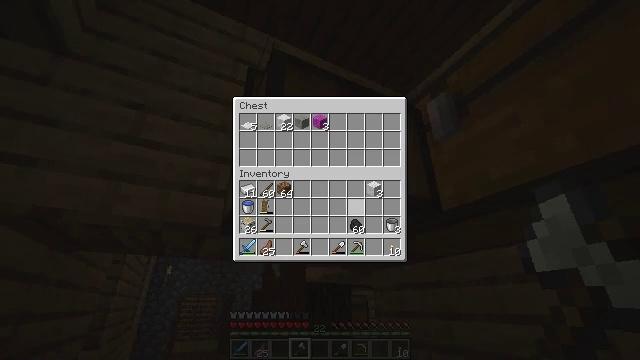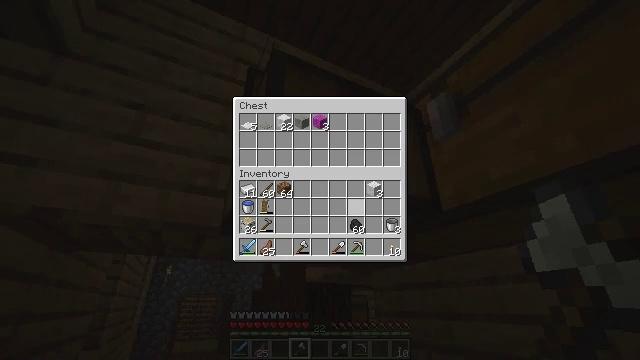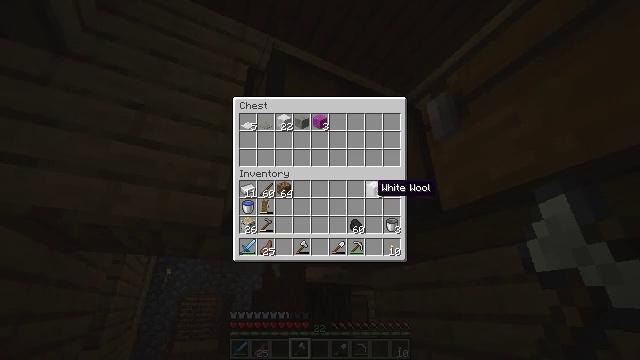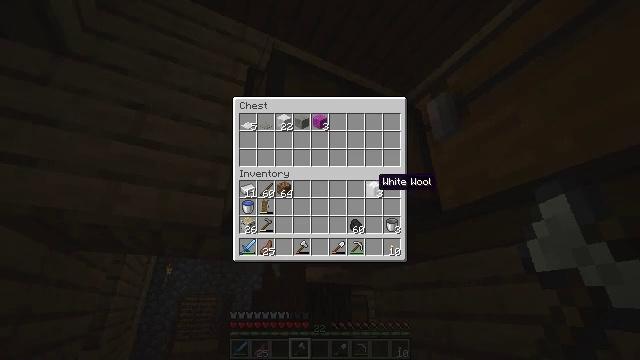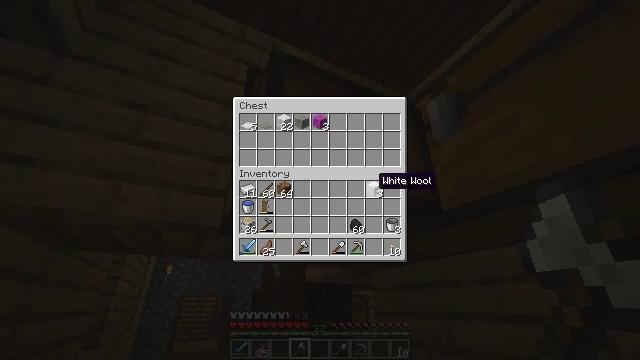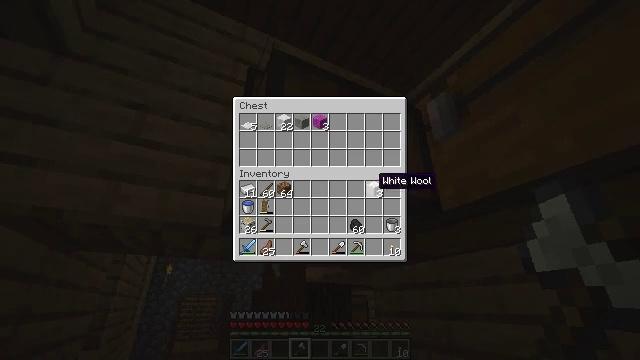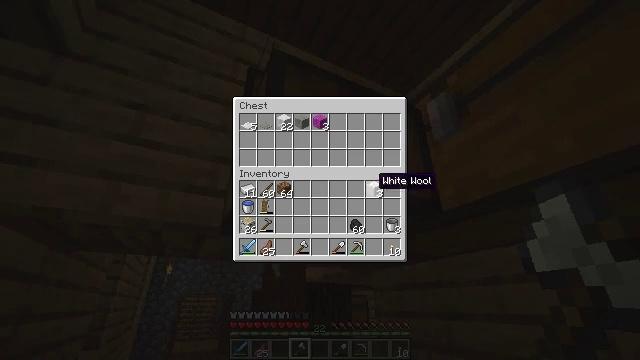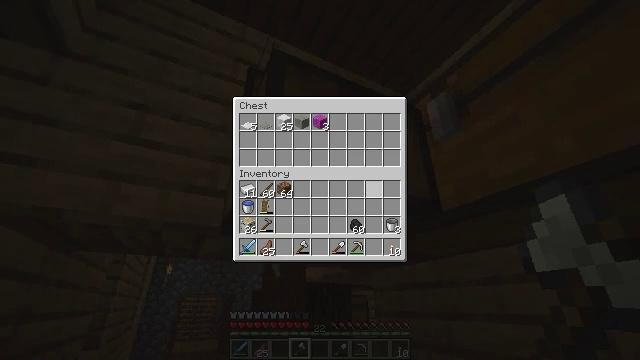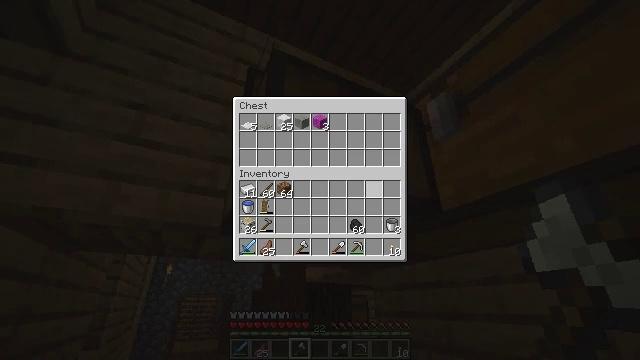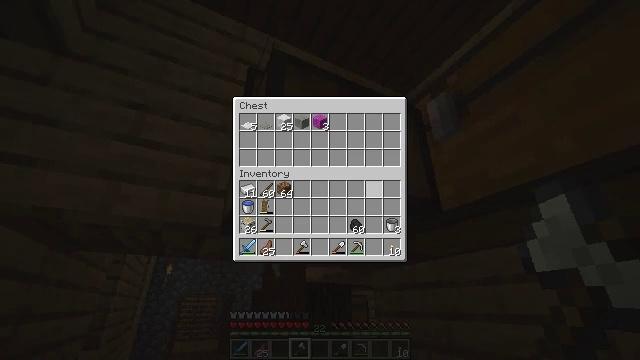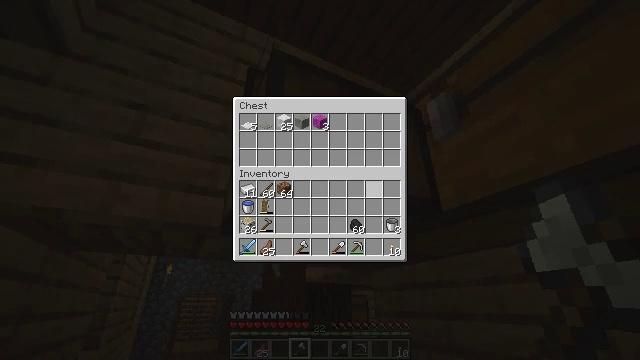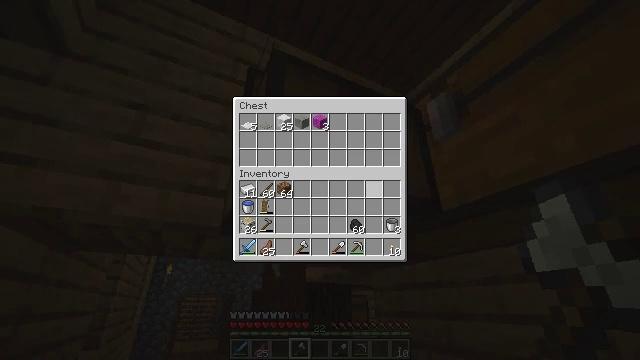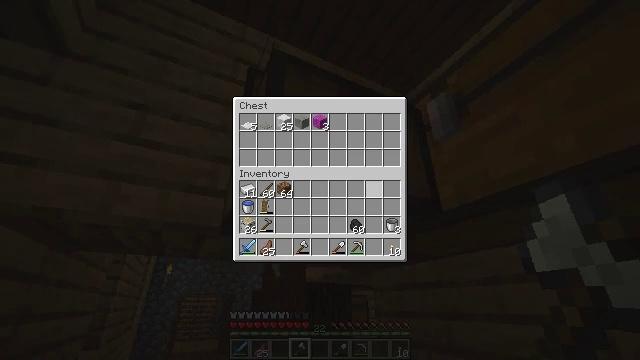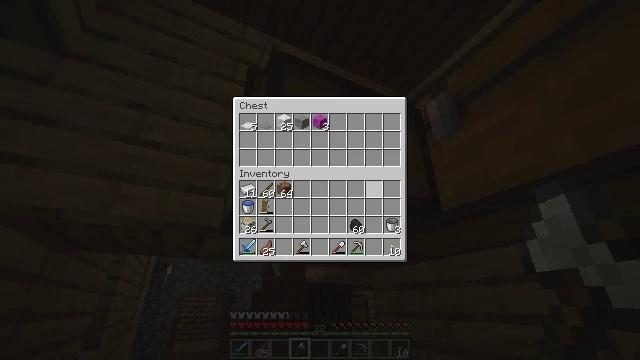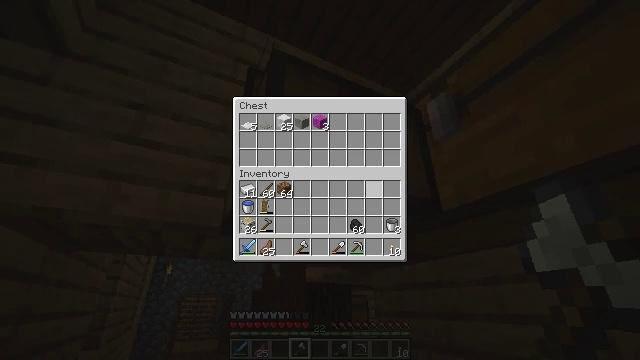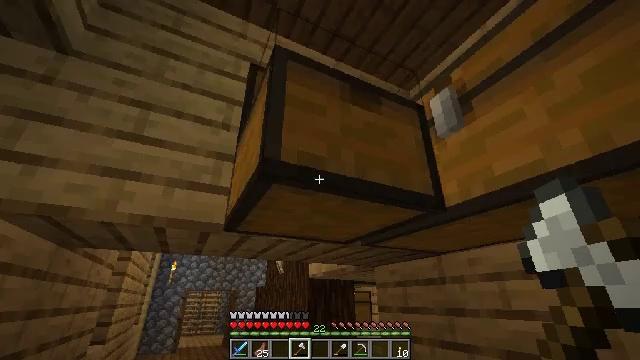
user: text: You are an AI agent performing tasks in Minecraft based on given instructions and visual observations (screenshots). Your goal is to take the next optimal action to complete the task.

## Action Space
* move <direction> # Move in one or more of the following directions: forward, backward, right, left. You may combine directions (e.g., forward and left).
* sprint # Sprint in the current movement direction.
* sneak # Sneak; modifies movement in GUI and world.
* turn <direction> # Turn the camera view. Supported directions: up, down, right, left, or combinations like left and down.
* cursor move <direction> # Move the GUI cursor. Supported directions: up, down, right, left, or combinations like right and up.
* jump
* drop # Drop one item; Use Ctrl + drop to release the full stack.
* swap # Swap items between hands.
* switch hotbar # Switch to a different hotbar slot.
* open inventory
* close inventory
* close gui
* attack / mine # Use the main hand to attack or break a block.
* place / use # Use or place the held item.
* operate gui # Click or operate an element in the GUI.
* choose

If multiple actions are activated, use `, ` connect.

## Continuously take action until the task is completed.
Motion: motion action
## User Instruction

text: Attack the nether wart block to break it.
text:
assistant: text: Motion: sneak
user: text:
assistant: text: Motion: sneak, cursor move up
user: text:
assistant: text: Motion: sneak
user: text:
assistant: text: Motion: sneak
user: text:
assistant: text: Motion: sneak
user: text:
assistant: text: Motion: sneak
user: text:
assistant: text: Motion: sneak, operate gui
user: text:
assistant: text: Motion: sneak, operate gui
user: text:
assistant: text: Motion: sneak, operate gui
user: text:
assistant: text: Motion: sneak
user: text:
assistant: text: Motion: sneak
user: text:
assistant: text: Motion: sneak
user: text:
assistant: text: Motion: sneak
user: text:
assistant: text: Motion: no_op
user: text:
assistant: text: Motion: close inventory
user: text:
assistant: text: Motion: turn left and down, close inventory
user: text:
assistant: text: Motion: turn left and down, close inventory
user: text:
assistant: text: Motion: turn left and down
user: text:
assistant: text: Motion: turn left
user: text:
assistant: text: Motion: no_op
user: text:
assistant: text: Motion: no_op
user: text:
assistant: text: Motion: no_op
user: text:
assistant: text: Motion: no_op
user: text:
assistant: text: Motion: no_op
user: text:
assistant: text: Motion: turn left and up
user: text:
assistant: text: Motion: turn left and up
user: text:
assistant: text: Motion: turn left and up
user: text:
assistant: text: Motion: turn left and up
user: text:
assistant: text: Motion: turn up
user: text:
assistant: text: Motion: turn up